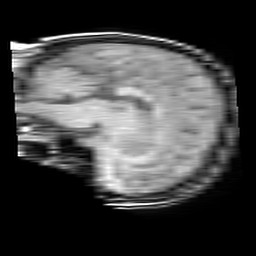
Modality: T1w
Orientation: sagittal
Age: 58
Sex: female
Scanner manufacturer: philips
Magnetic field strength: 1.5 T
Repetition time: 0.1767 s
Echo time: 0.001837 s